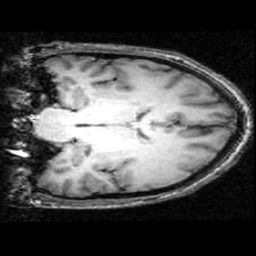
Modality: T1w
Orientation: coronal
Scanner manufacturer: ge
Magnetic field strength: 3 T
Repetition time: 0.01221 s
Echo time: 0.005168 s